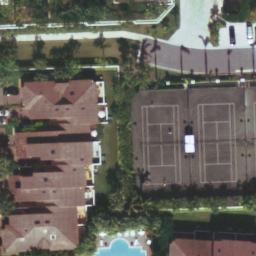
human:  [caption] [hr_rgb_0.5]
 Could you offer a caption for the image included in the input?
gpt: There are two tennis courts surrounded by some trees .

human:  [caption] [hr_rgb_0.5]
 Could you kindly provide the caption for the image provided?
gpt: There are two tennis courts arranged neatly and surrounded by some plants .

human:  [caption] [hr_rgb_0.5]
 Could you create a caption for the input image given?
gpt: Two tennis courts are surrounded by some trees and buildings .

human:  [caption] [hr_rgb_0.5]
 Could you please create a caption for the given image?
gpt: Two tennis courts arranged neatly with some plants and buildings surrounded .

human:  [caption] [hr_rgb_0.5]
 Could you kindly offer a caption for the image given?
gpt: There are two tennis courts arranged neatly and surrounded by some buildings .